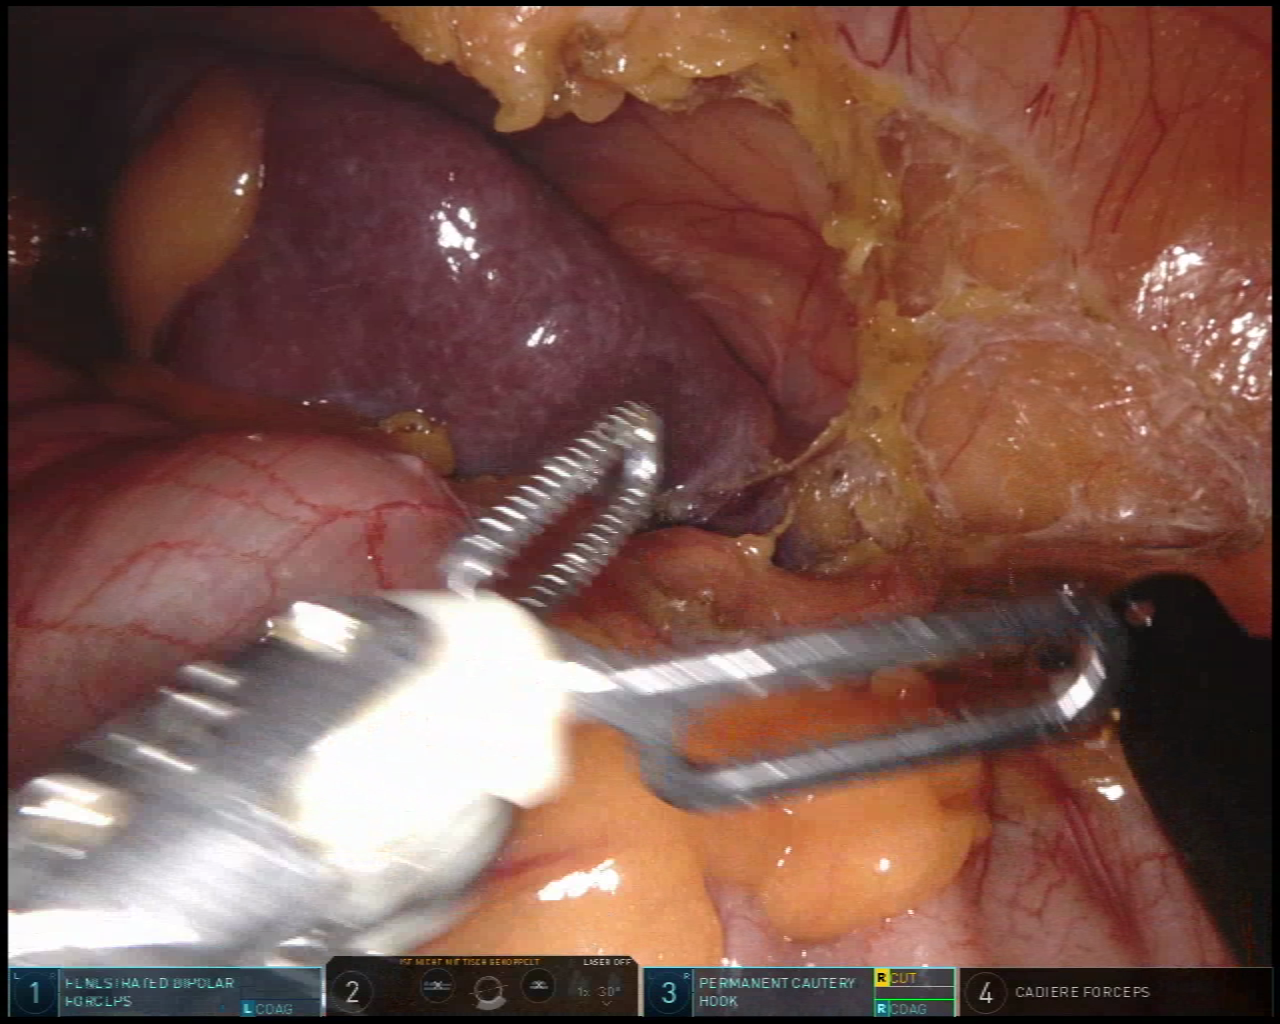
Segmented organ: spleen
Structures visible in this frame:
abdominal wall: yes
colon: yes
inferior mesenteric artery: no
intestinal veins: no
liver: no
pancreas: no
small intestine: no
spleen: yes
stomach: no
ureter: no
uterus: no
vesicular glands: no